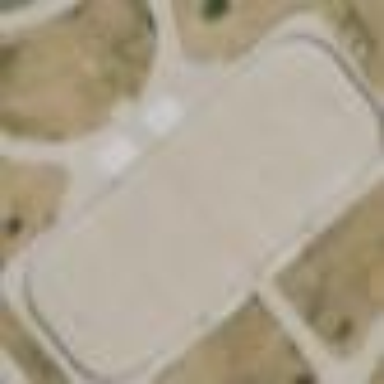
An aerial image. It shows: Hockey pitch for leisure land sports.